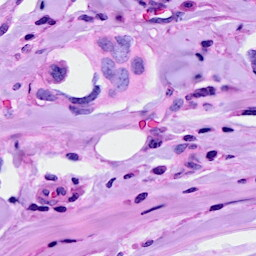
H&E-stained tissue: Breast